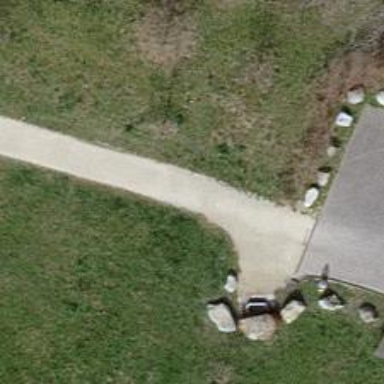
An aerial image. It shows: Unpaved path.